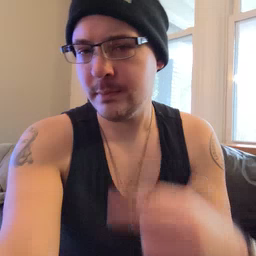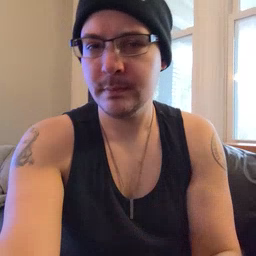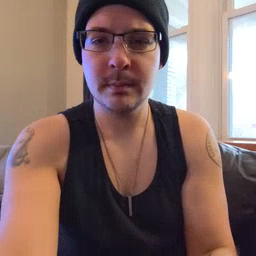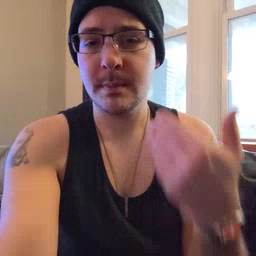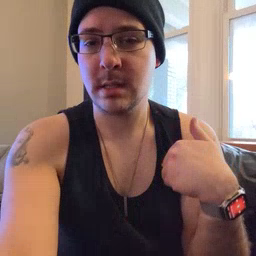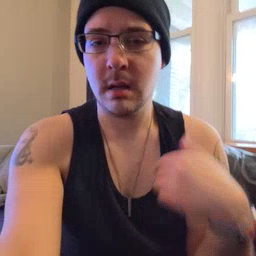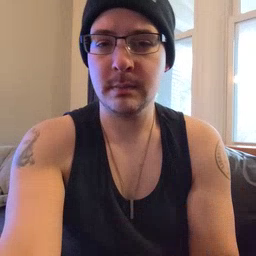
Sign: beside